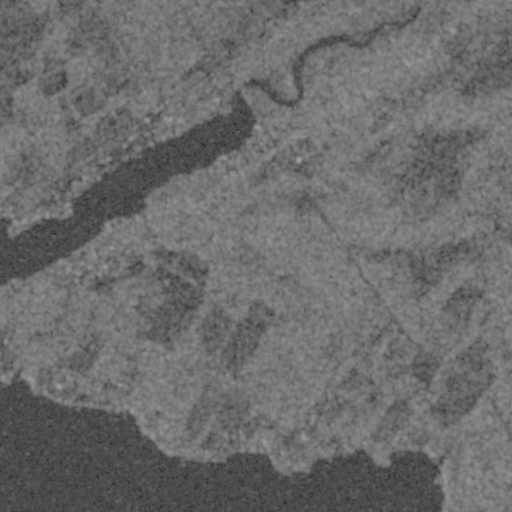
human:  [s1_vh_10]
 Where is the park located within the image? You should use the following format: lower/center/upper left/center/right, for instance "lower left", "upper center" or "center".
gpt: The park is located in the center left of the image.
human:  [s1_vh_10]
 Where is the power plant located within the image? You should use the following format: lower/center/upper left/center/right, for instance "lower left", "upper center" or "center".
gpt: There is no power plant in the image.

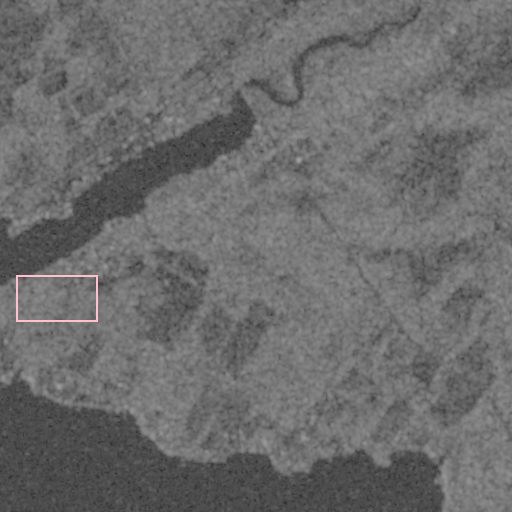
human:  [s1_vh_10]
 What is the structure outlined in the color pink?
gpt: The structure outlined in pink is a park.
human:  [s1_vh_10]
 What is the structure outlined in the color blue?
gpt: There is no blue outline.